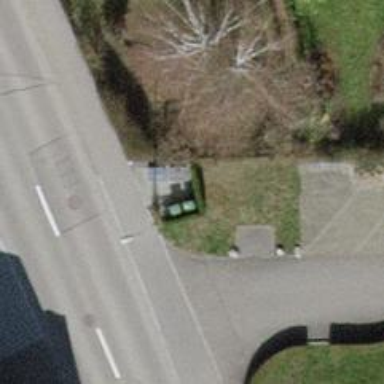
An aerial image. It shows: Hedge barrier.